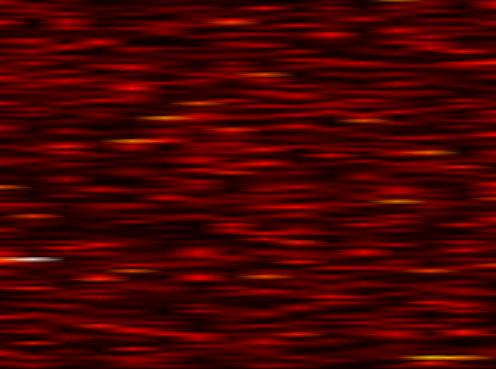
Label: OFDM